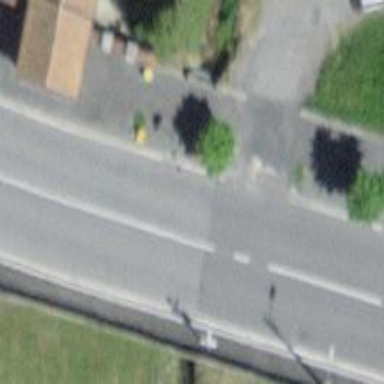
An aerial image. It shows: Road with traffic signals.